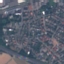
Label: Residential